Question: My SQL Query
'''
SELECT emp_location, emp_system_name, emp_compName, tran_type_code, emp_morn_checkin, emp_ot_checkin, emp_ot_checkout, over_time, ontime, updated_by
FROM timesheet_tran
WHERE emp_id = 'TMSTEST'
AND tran_as_of_date = '04/02/14'
'''
Returns data as

I want to find a way to combine and display data
Like
'''
emp_location -- emp_system_name -- morn_check_OTM -- mor_check_DLY -- overtime_OTM --overtime_OT
AMK ::1 8.45 8.38 1:15 6:30
'''
My SQL knowledge , cant do this :(
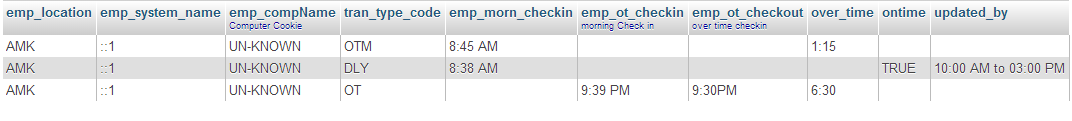
Answer: What you are looking for is rows into columns, unfortunately MySQL doesn't have a native pivot table operator, but you can use the 'CASE' expression to do so:
'''
SELECT
emp_location,
emp_system_name,
MAX(CASE WHEN tran_type_code = 'OTM' THEN emp_morn_checkin END) AS morn_check_OTM,
MAX(CASE WHEN tran_type_code = 'DLY' THEN emp_morn_checkin END) AS morn_check_DLY,
MAX(CASE WHEN tran_type_code = 'OT' THEN emp_morn_checkin END) AS morn_check_OT,
MAX(CASE WHEN tran_type_code = 'OTM' THEN over_time END) AS over_time_OTM,
MAX(CASE WHEN tran_type_code = 'DLY' THEN over_time END) AS over_time_DLY,
MAX(CASE WHEN tran_type_code = 'OT' THEN over_time END) AS over_time_OT
FROM timesheet_tran
WHERE emp_id = 'TMSTEST'
AND tran_as_of_date = '04/02/14'
GROUP BY emp_location, emp_system_name;
'''